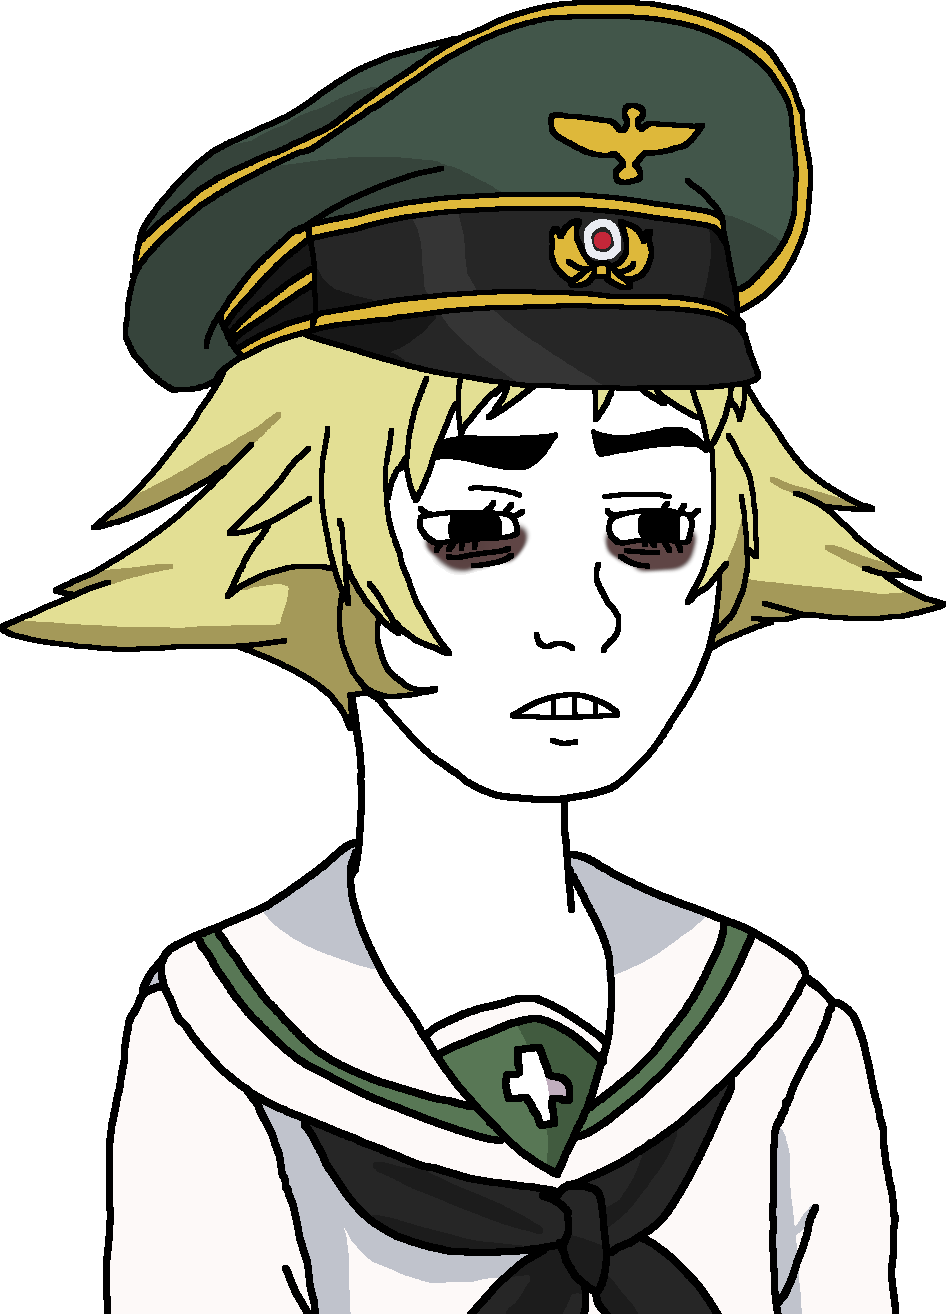
Label: 5_Twinkjak